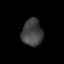
Tissue: lung
Cell type: Epithelial cells
Senescence score: 0.2015
Nuclear area (px): 550
Mean DAPI intensity: 65.958